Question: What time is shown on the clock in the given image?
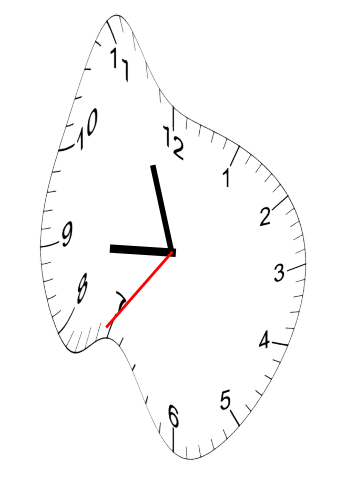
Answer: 08:56:36